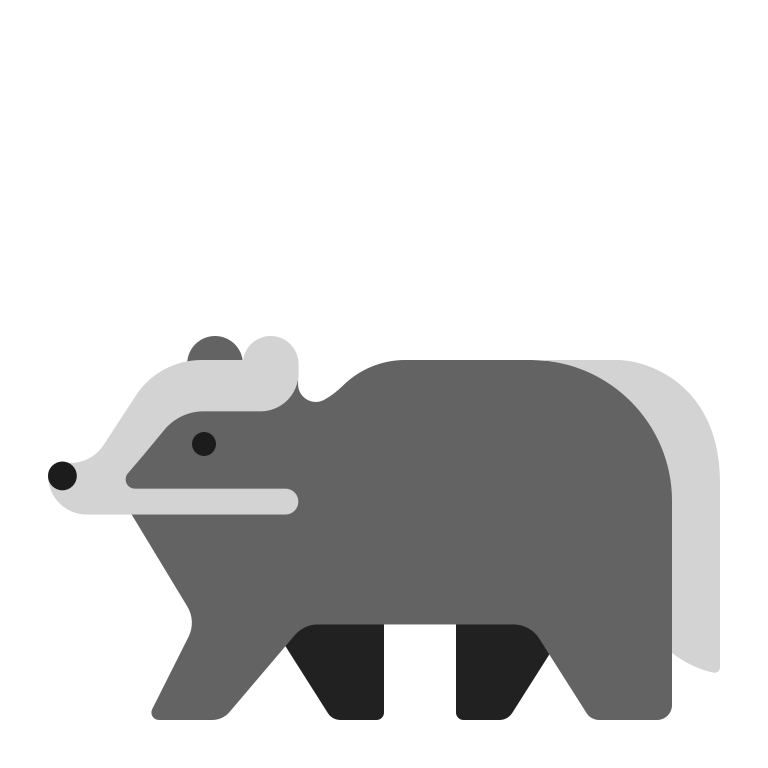
badger flat